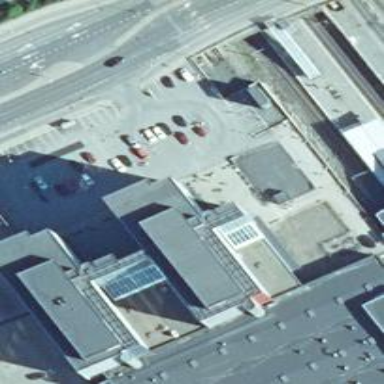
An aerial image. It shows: Hotel building with flat roof.